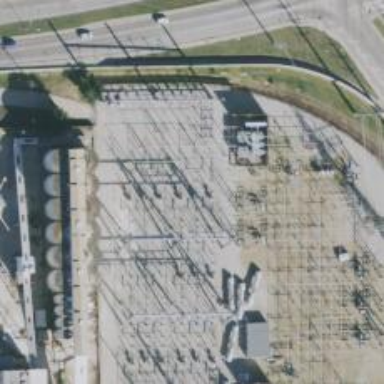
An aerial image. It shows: Switch used for power control.